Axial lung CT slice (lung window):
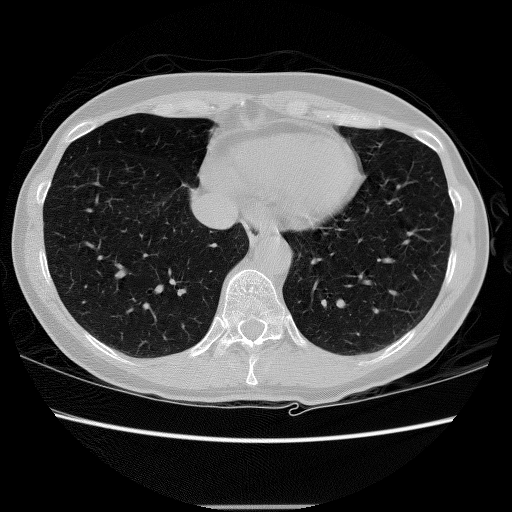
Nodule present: no